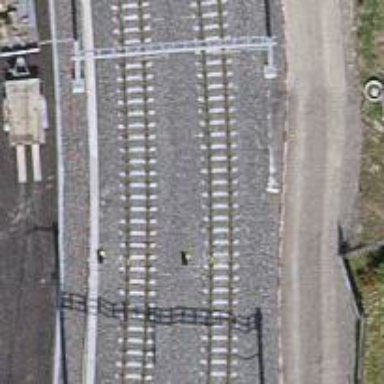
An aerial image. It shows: Narrow-gauge railway track with one electrified contact line.